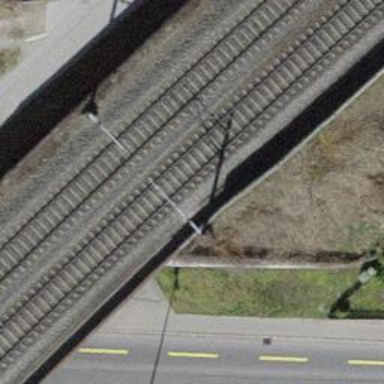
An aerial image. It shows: Single-track railway bridge with contact lines for electrification.